Interaction volume radius: 5 \u00c5
Interaction volume height: 15 \u00c5
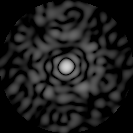
Disorder parameter: 0.7983